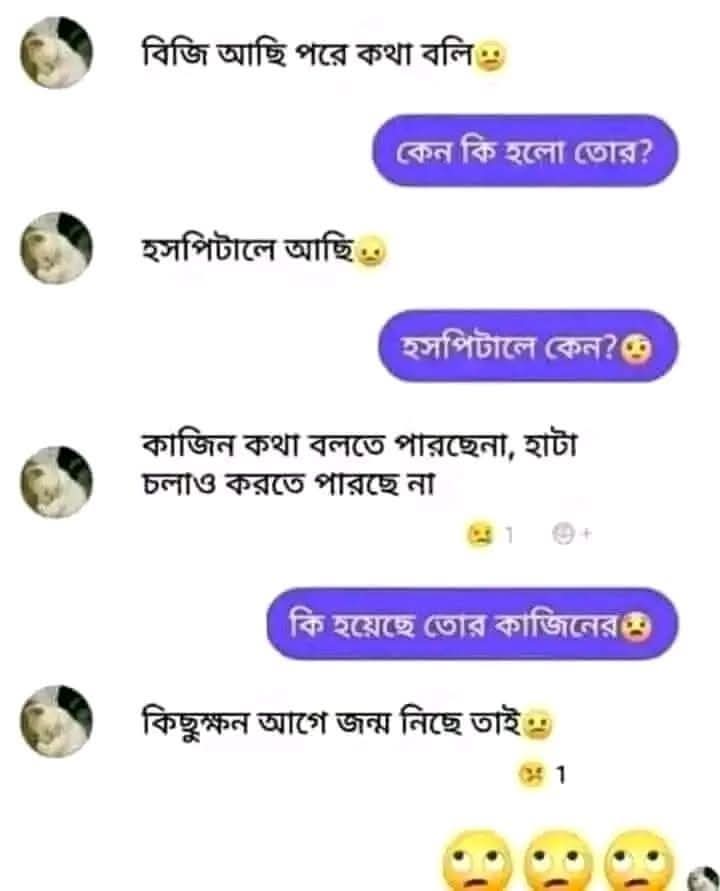
Text: বিজি আছি পরে কথা বলি
কেন কি হলো তোর?
হসপিটালে আছি
হসপিটালে কেন?
কাজিন কথা বলতে পারছেনা, হাটা চলাও করতে পারছে না
কি হয়েছে তোর কাজিনের।
কিছুক্ষন আগে জন্ম নিছে তাই
Label: Non Hate